Aerial crown-view tile of a tropical tree (Barro Colorado Island, Panama), acquired 20240611:
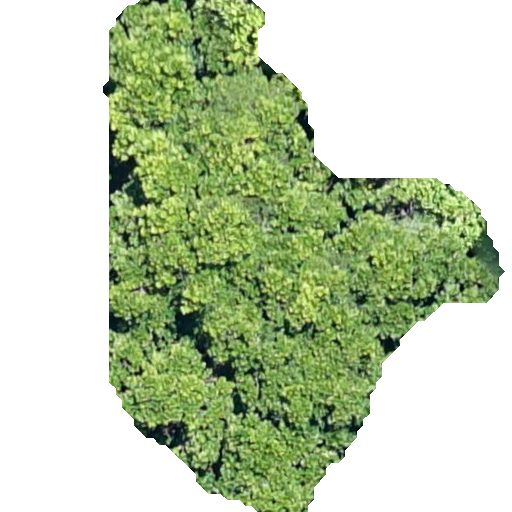
Species: Anacardium excelsum
GBIF accepted scientific name: Anacardium excelsum
Crown area: 195.636 m²